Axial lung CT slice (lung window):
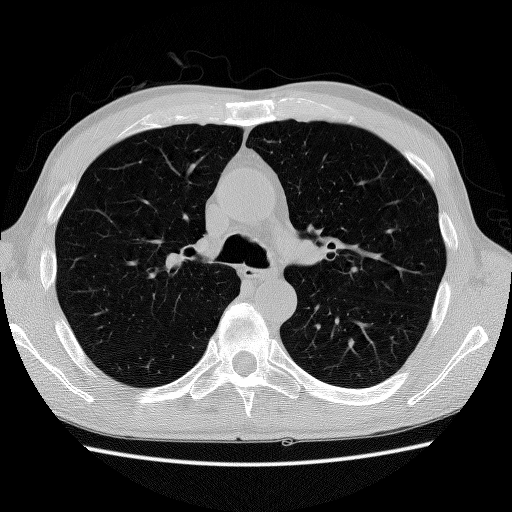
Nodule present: no